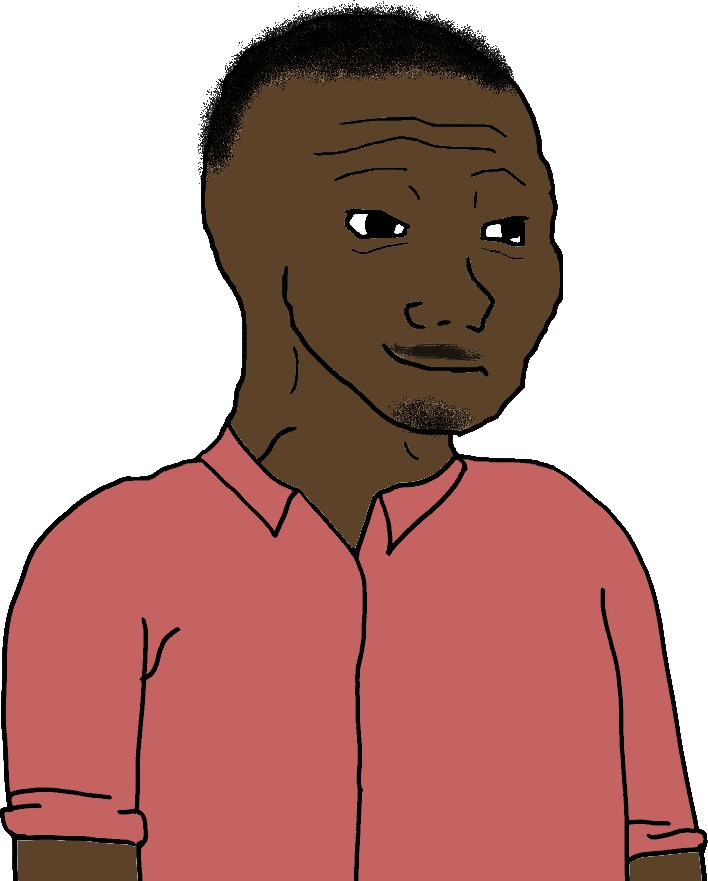
Label: 5_Blackjak